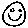
Label: smiley face